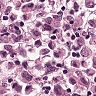
Metastatic tissue present: yes